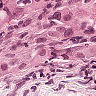
Metastatic tissue present: yes